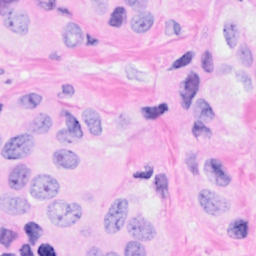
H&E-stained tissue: Breast